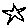
Label: star